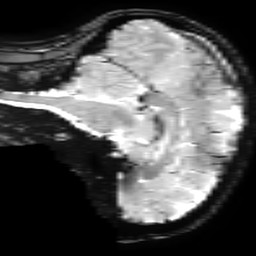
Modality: T2starw
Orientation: sagittal
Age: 33
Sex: female
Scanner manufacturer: ge
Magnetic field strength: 3 T
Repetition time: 0.65 s
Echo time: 0.02 s